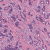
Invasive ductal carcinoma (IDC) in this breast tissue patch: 1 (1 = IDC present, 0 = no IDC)